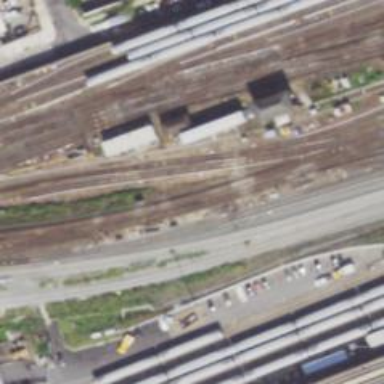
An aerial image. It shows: Electrified rail for trains.